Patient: sex M, age 36
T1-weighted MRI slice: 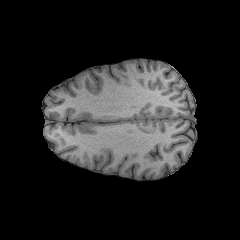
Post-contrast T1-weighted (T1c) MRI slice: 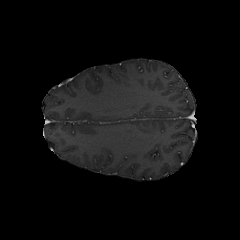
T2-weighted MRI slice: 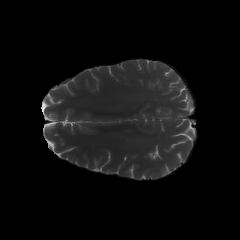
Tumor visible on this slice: no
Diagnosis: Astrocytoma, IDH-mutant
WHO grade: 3